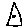
Label: triangle